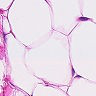
Metastatic tissue present: no